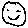
Label: smiley face